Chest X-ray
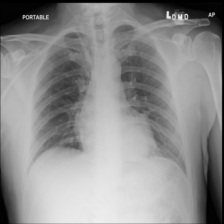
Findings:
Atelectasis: negative
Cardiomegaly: negative
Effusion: negative
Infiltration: negative
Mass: negative
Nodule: negative
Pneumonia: negative
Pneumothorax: negative
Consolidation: negative
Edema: negative
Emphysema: negative
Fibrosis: negative
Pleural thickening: negative
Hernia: negative